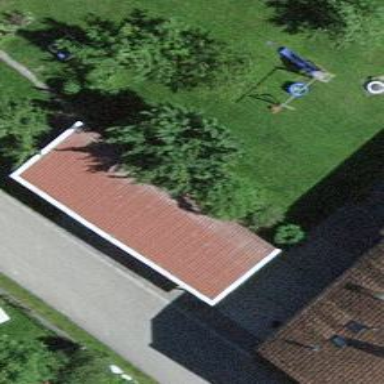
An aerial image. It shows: Garage building.